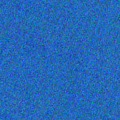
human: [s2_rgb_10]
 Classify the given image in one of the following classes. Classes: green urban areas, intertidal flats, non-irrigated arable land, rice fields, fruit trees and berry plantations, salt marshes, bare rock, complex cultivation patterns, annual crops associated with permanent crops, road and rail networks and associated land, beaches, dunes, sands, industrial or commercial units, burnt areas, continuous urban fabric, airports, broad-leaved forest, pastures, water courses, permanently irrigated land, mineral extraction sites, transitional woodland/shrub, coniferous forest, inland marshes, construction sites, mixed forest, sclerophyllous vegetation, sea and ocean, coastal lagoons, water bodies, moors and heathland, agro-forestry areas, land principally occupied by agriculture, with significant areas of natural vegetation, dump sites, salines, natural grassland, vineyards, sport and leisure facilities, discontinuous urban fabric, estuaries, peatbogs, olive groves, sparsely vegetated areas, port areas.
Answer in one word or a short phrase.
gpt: sea and ocean